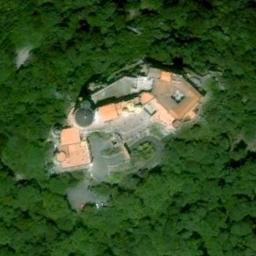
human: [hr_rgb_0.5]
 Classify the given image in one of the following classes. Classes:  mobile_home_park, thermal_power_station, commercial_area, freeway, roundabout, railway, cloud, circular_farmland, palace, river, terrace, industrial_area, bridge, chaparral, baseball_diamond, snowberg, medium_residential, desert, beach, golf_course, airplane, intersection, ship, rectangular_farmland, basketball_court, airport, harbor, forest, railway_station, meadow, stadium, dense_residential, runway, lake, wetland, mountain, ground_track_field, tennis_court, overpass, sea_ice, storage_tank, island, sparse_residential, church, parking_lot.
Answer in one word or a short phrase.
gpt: palace